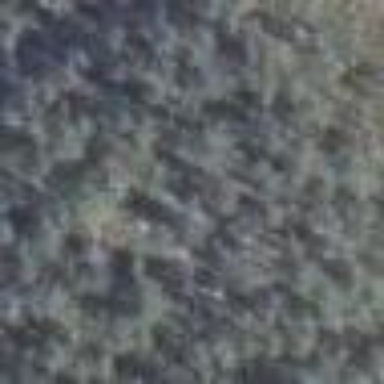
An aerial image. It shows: Woodland with needle-leaved trees.